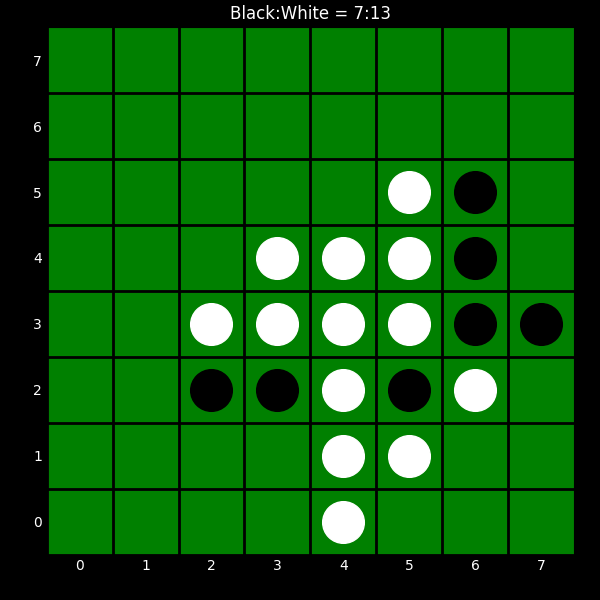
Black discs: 7
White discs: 13